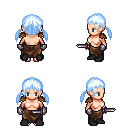
a pixel art fantasy rpg character, female body template, human, light skin, leather shoulder armor, robe skirt, white cyan twin-tailed hairstyle, metal gloves, black shoes, dagger, four views (front, back, left, right), 2x2 character sprite sheet, small pixel art, hard edges, no anti-aliasing